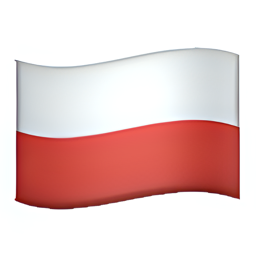
Name: flag for poland
Emoji: 🇵🇱
Group: Flags
Sub-group: country-flag